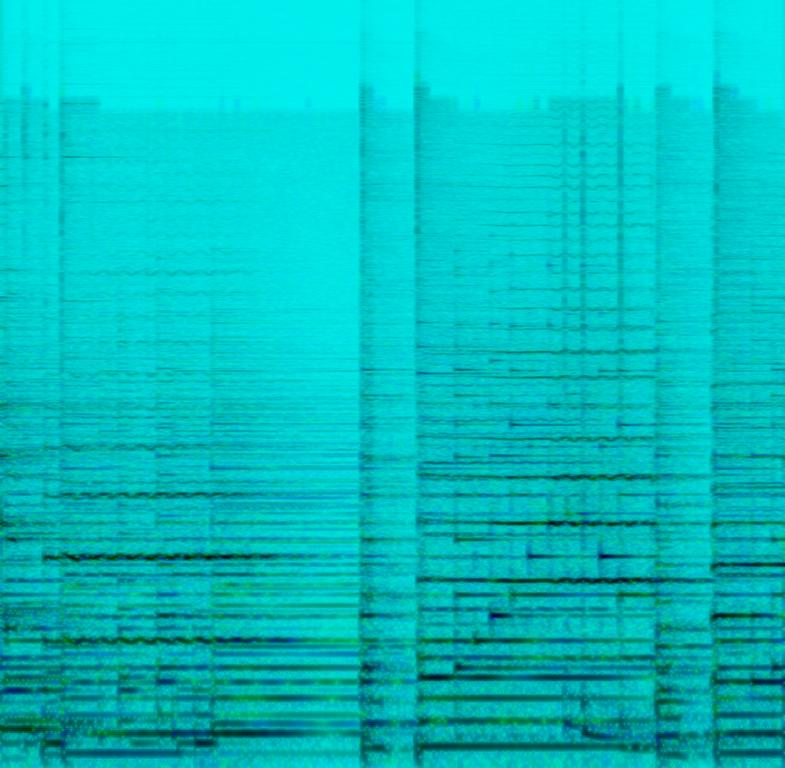
Someone is playing a flute in the mid to high range taking the lead-melody accompanied by a piano playing along and spicing up the melody. An e-bass is building the foundation together with an acoustic drum being played in the background with fill-ins on the toms. This song may be playing at the end of an emotional movie.